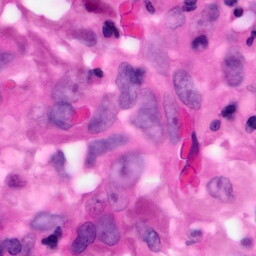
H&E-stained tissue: Pancreatic